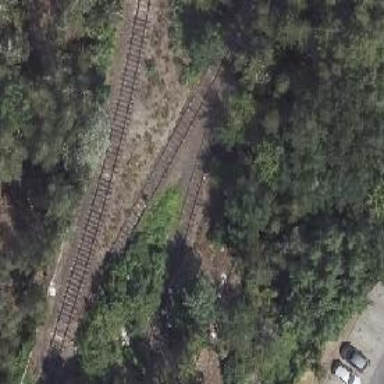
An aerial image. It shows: Disused railway.